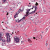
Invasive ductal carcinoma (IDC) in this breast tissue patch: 0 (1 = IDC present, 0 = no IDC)